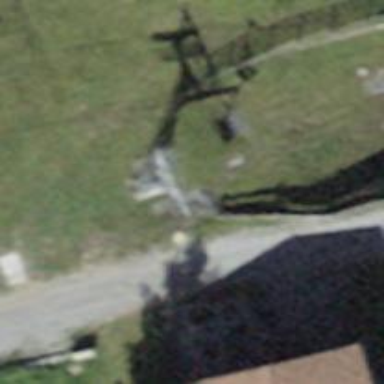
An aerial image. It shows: Pylon used for aerialway.